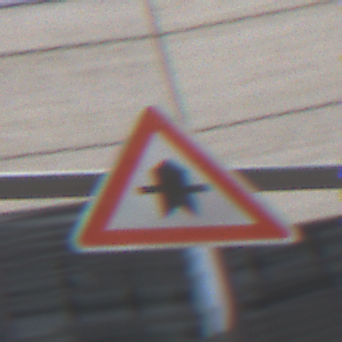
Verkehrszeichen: Vorfahrt
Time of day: Midday
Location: Outdoor (Urban)
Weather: Overcast
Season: NotSpecified
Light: Natural